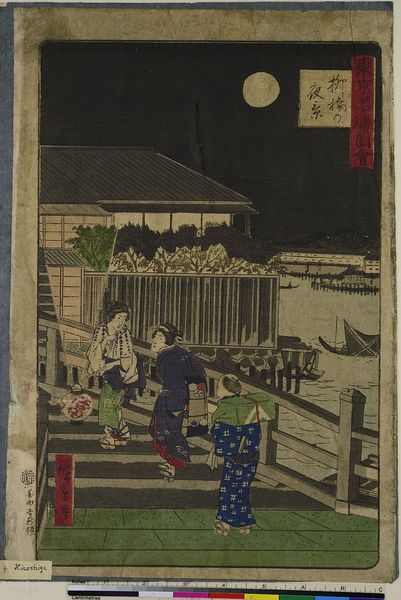
Titel: Anblick der Yanagi-Brücke bei Nacht, aus der Serie: Bildersammlung berühmter Orte in Tokyo
Künstler: Utagawa Hiroshige III
Standort: Hamburg
Institution: Museum für Kunst und Gewerbe Hamburg
Schlagwörter: fluss, stadt, laterne, nacht, kanal, holzschnitt, mond, druckgraphik, druckgrafik, viadukt, zeit, farbholzschnitt, nachtbild, kurtisane, reproduktionen, druckerzeugnisse, brücke, aquädukt, flußbrücke, kanalbrücke, meiji, ukiyo, hetäre